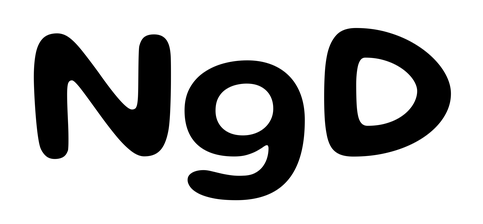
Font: Gluten_Medium